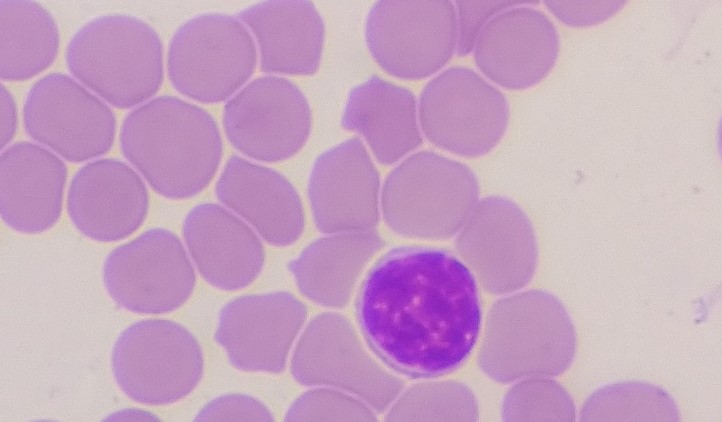
White blood cell type: Lymphocyte